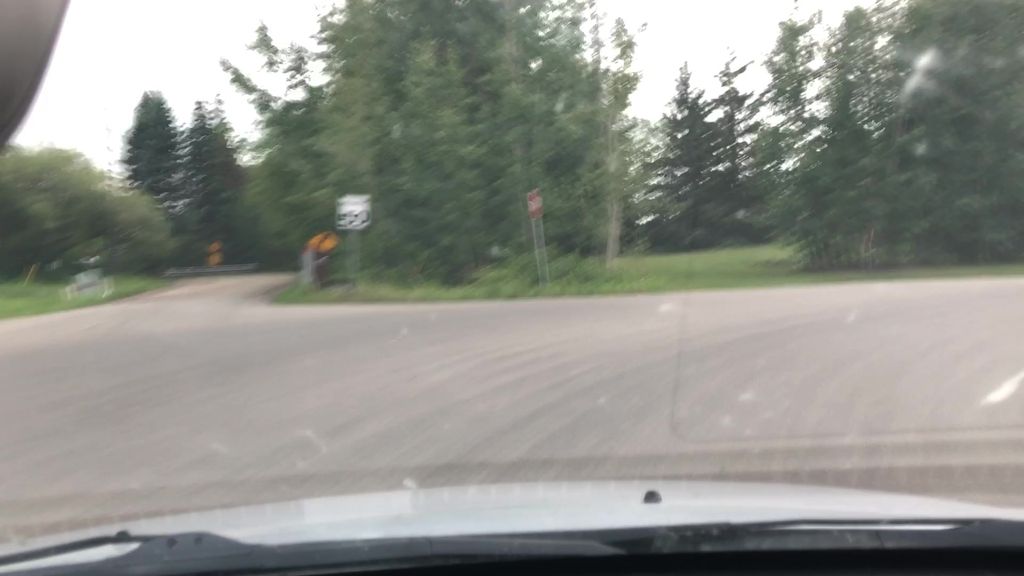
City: edmonton